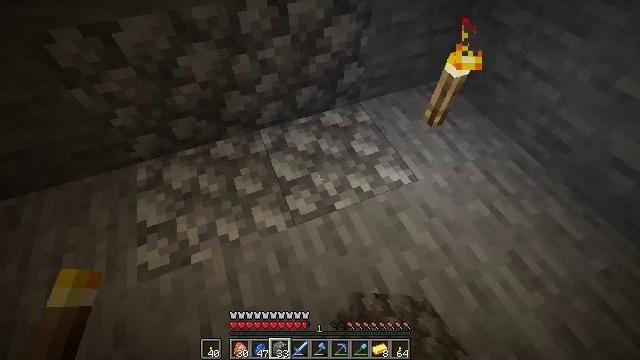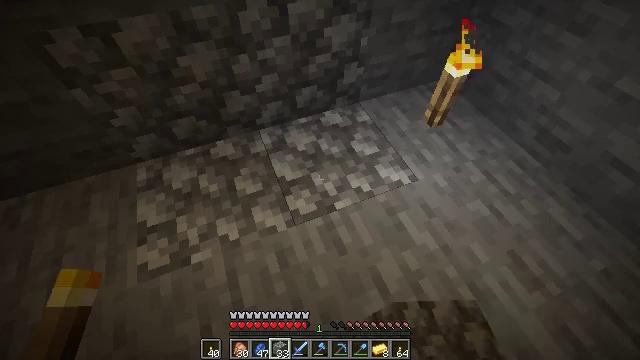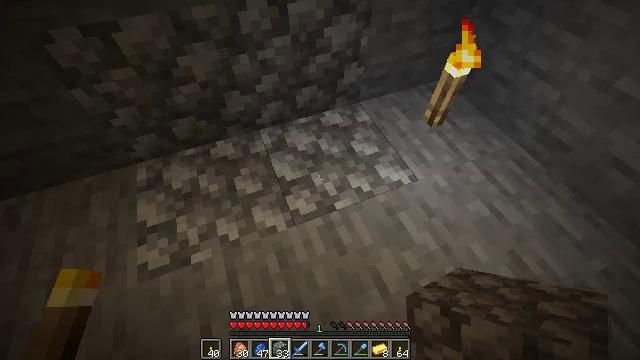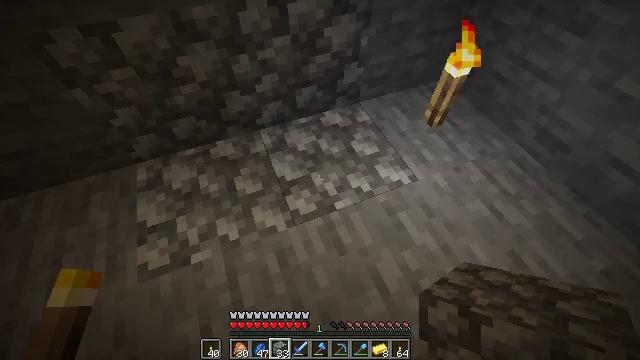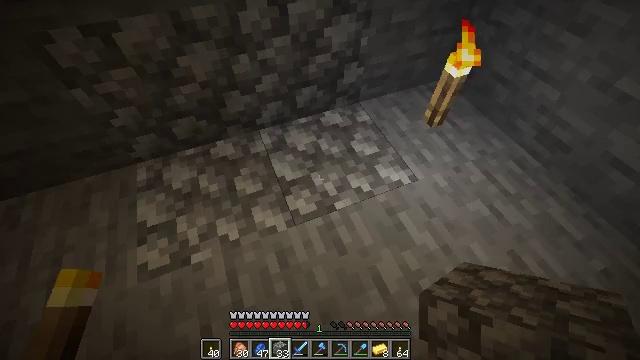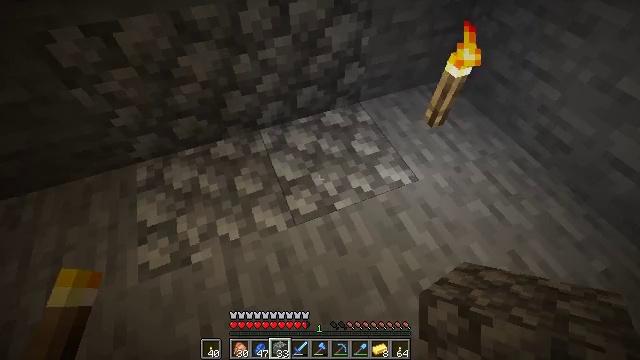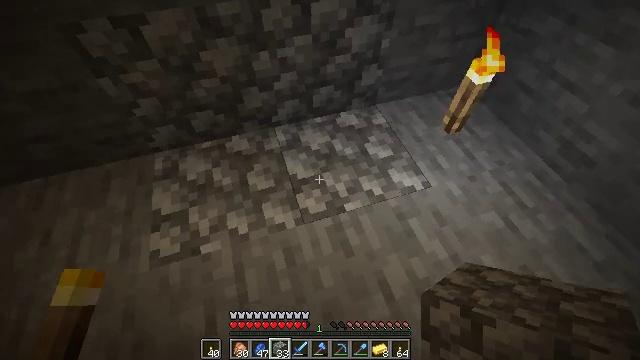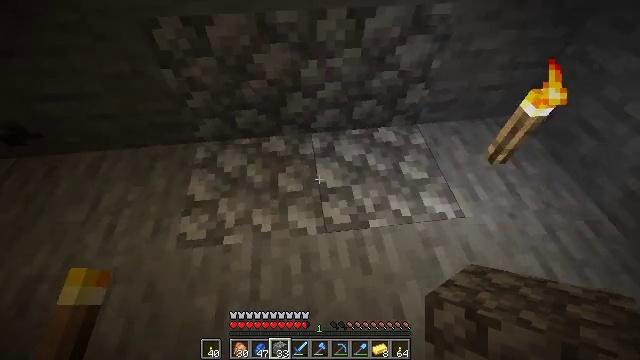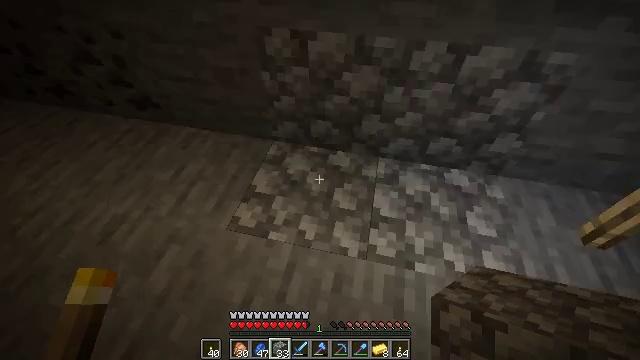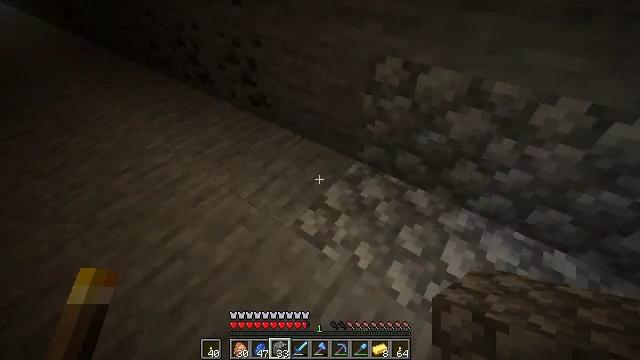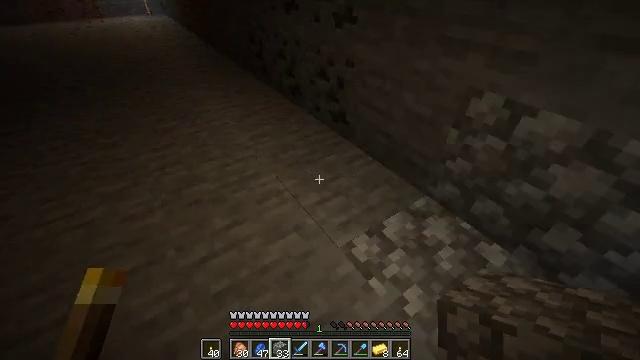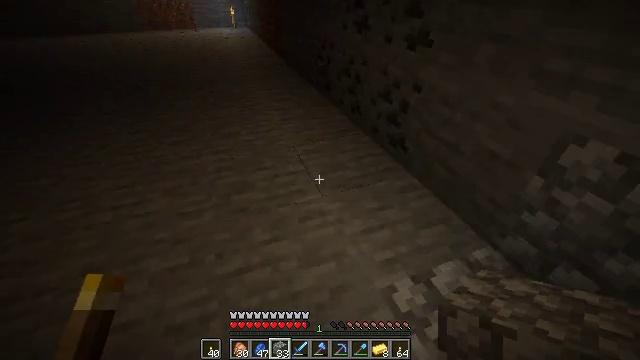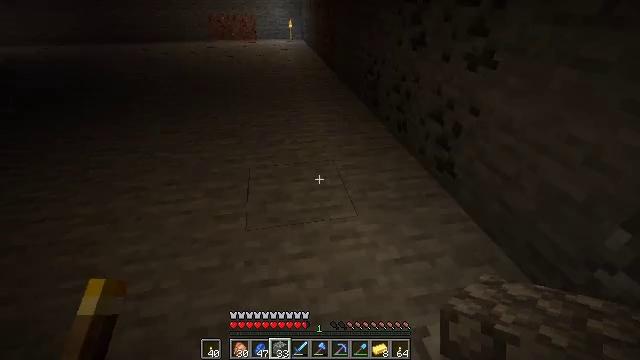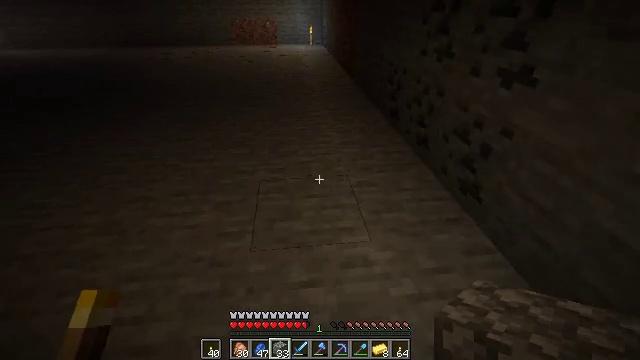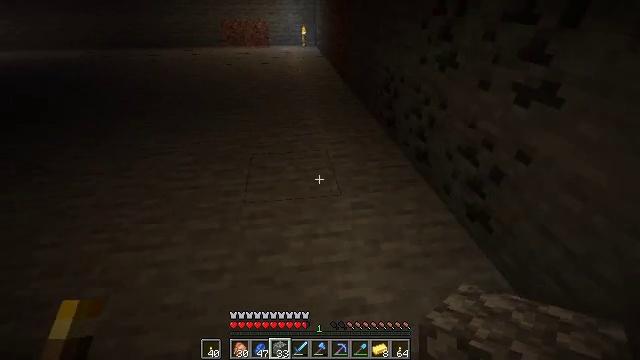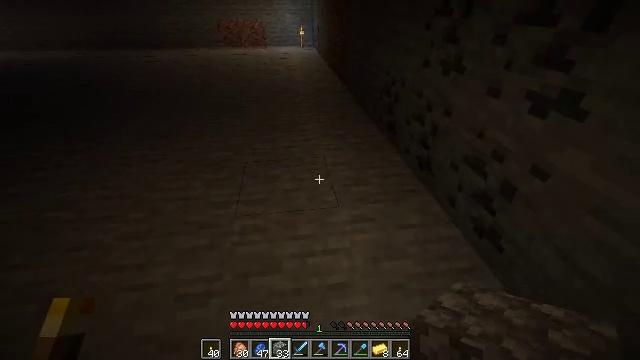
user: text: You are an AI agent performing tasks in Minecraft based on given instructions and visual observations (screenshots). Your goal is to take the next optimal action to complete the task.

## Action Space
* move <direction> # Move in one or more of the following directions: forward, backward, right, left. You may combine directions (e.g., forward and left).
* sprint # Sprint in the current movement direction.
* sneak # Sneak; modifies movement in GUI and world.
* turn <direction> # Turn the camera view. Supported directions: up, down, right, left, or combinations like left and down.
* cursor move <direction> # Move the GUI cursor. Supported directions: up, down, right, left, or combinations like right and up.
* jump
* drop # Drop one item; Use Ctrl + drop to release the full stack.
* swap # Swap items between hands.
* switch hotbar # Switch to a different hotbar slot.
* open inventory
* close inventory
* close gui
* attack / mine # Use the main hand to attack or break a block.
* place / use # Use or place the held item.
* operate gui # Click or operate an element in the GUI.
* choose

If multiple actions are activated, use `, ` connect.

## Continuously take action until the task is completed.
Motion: motion action
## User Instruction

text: Mine redstone ore deep underground.
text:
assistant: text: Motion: no_op
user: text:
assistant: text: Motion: no_op
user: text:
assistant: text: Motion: no_op
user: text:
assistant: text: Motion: no_op
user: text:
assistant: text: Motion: no_op
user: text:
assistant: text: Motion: turn left
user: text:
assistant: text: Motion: turn left and up
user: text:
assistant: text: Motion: turn left and up
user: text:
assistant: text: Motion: turn left and up
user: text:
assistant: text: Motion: move forward, turn left and up
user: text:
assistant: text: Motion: move forward, turn left and up
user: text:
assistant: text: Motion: move forward, turn left and up
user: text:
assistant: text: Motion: move forward, turn left
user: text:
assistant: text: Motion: move forward, turn right
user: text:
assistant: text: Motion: move forward
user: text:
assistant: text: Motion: move forward, sprint
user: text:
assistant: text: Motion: move forward, sprint
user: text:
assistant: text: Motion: move forward, sprint
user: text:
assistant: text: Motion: move forward, turn left
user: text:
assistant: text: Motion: move forward, turn left
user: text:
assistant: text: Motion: move forward, sprint, turn left
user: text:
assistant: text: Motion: move forward, sprint, turn left and up
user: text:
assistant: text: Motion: move forward, sprint, turn left and up
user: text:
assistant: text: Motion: move forward, sprint, turn left and up
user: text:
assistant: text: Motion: move forward, turn left and up
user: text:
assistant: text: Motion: move forward, turn left
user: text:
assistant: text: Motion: move forward, turn left
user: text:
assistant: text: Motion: move forward, turn left, jump
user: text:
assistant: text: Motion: move forward, jump
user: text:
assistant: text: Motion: move forward, jump